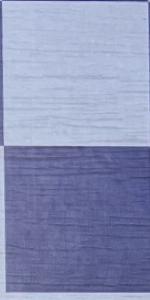
Label: Empty